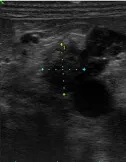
After one year of trilostane treatment [, right adrenal tumor, and . The size of the right adrenal tumor was decreased within one year [(A, D), 26 x 19mm. 11.6 x 10mm.
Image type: radiology (ultrasound)